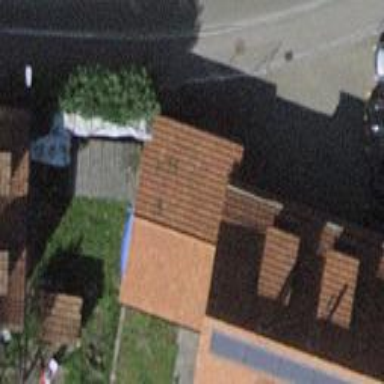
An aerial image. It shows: Garage building.